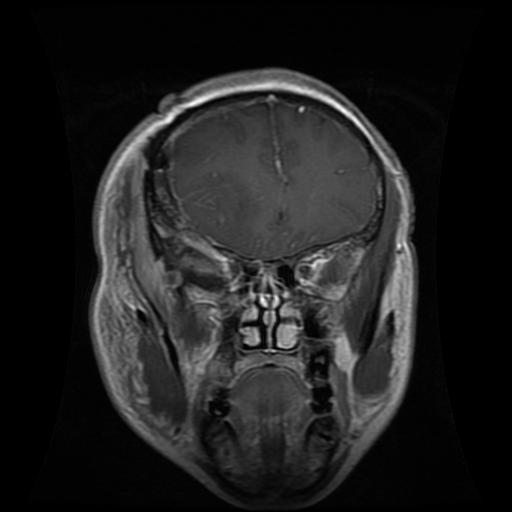
Label: glioma